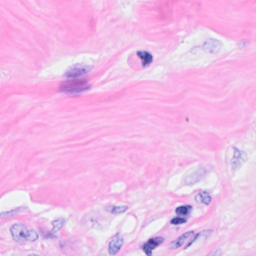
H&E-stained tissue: Breast